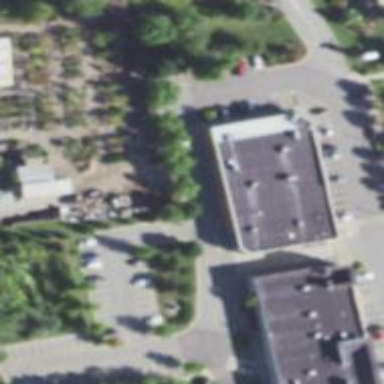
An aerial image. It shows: Pharmacy providing healthcare services.